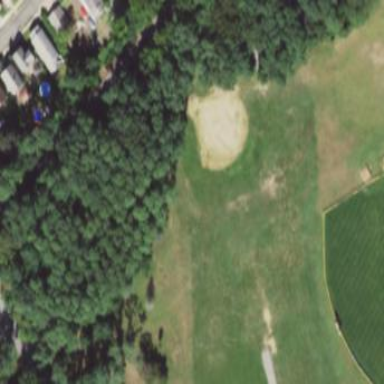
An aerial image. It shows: Baseball pitch for leisure and sports activities.